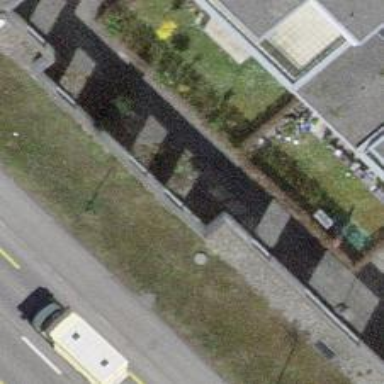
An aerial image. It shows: Wall barrier.